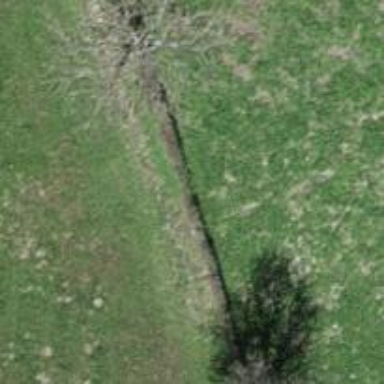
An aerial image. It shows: Path covered in grass.